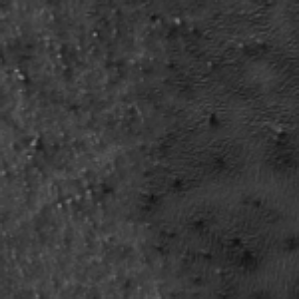
Label: frost